Current action and preconditions to check: path_clear

Your task: For each precondition in the list above, predict whether it will hold at this action.

Consider the current scene as observed from the mobile robot's camera, and analyze the predicted future states of all dynamic agents (e.g., people, animals, vehicles, or any moving entities) within the NEXT SECOND.

IMPORTANT: Only answer "very likely" if you are absolutely certain—based on strong, clear evidence—that a dynamic agent will violate the precondition in the predicted future state. Do NOT answer "very likely" for unlikely, ambiguous, or low-probability risks.

Ask yourself for each precondition: Is there a high probability, with clear and convincing evidence, that the predicted future states of any dynamic agent will interfere with the predicted future state of the currently executing action within the NEXT SECOND, causing that precondition to fail?

Assess the risk level based on these predictions. Use "likely" or "very likely" if motions create a clear risk of interference.

Use "neutral" or "improbable" if agents are nearby but their predicted paths are clearly diverging or non-conflicting.

Failure Risk Categories: "very improbable", "improbable", "neutral", "likely", "very likely"

Answer Format: Output ONLY the probability_of_failure value from these categories: "very improbable", "improbable", "neutral", "likely", "very likely"

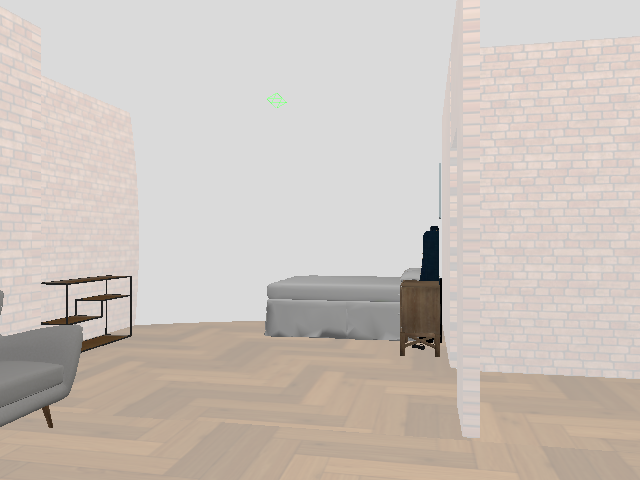

Answer: very improbable